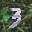
Label: 3